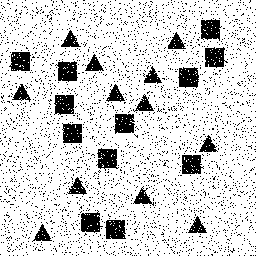
Squares: 12
Triangles: 12
Stars: 0
Total shapes: 24